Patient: sex M, age 62
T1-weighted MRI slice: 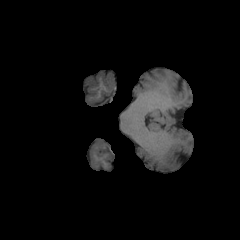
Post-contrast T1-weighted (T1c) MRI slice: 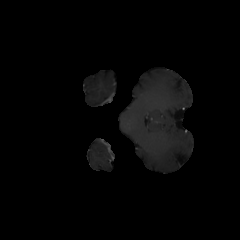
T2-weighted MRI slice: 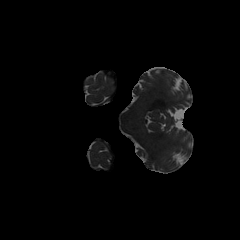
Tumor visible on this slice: no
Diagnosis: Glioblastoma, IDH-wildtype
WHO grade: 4